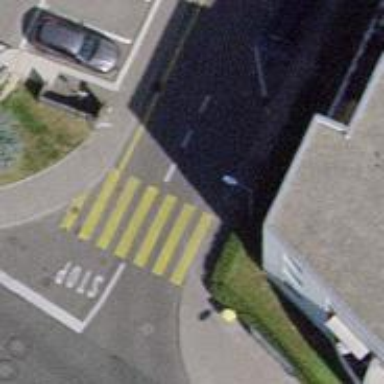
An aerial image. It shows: Zebra crossing on the road.